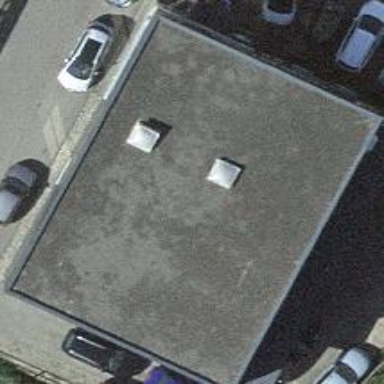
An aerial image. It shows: Commercial building.